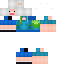
A male human skin with medium skin, wearing brown long hair dressed in a blue tshirt and blue pants, featuring a closed mouth.